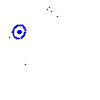
Particle: kaon